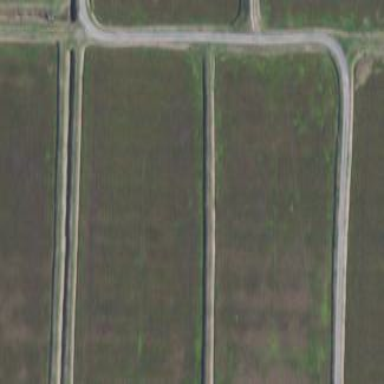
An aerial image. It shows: Farmland with cranberries as the crop.